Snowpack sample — Rabbit Ears Pass, Jackson County, Colorado, USA (12/17/25, 1:08 PM MST)
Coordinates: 40.387, -106.625
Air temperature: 34 °F
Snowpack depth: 46 cm
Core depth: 20 cm
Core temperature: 24.8 °F
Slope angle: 6°, slope face: 165°
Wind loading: medium
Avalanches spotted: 0
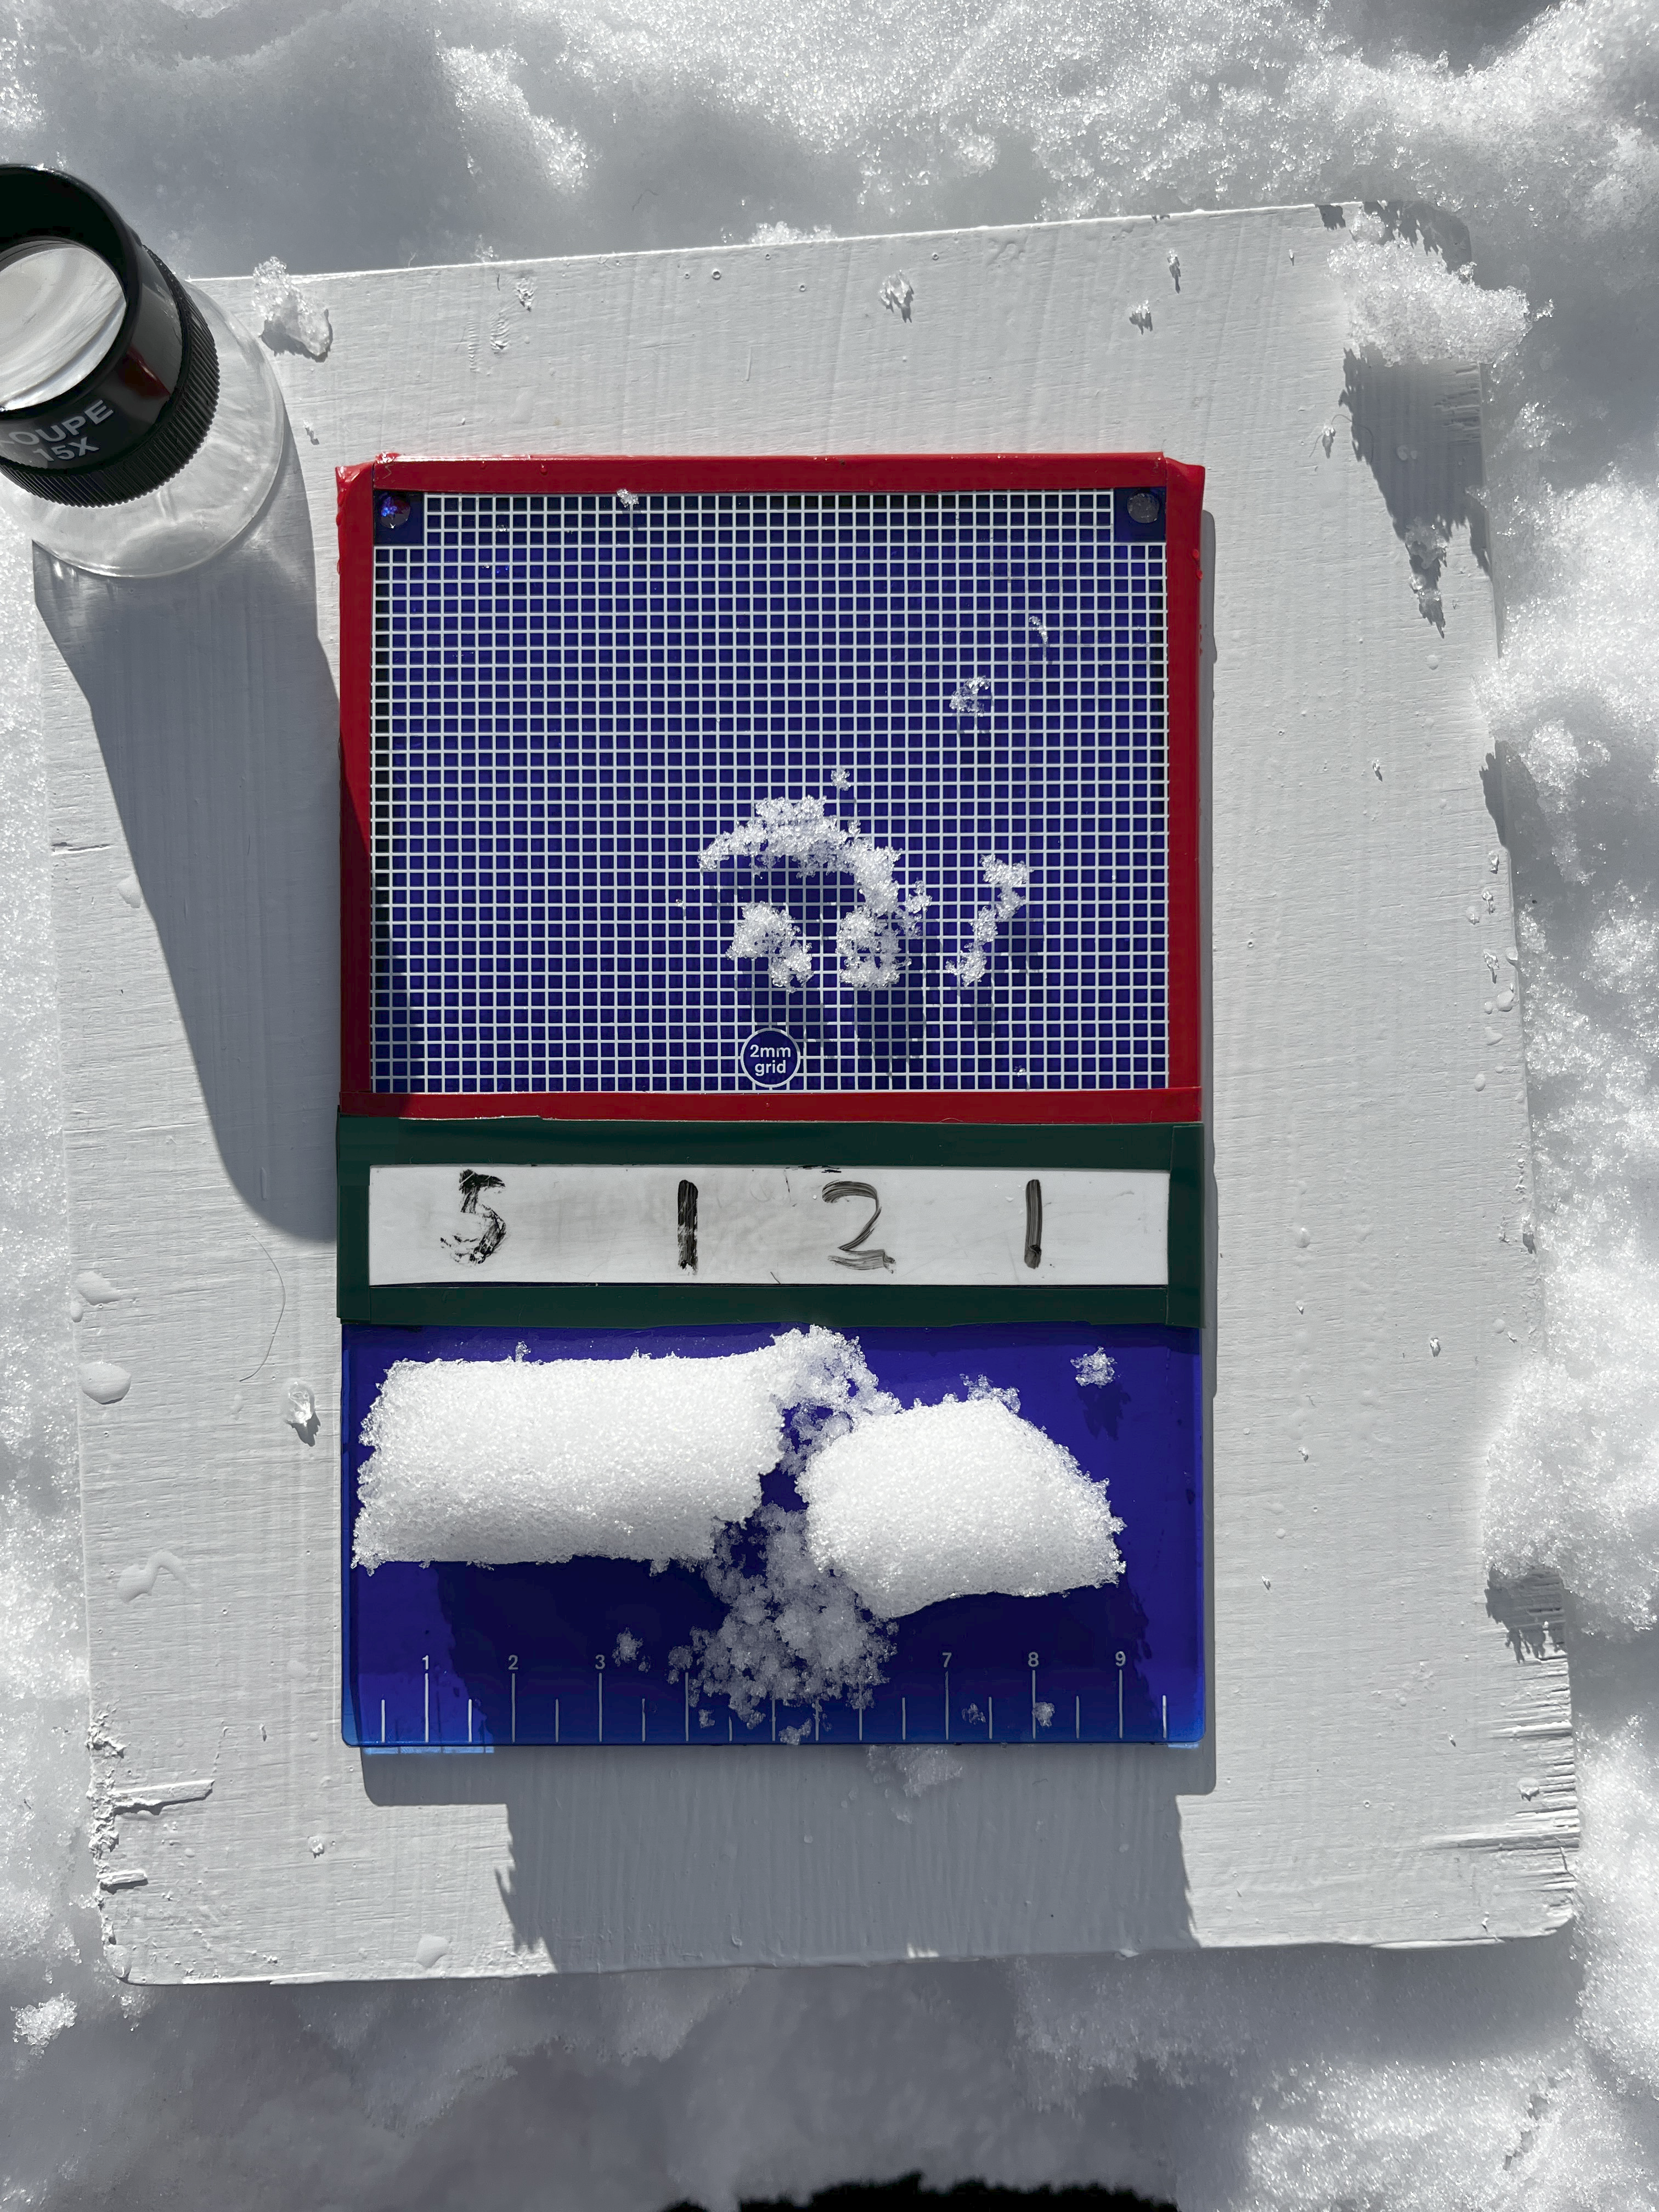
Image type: crystal_card
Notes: No avalanches spotted nearby, although collected in a meadowy area with minimal risk on this face of the pass.